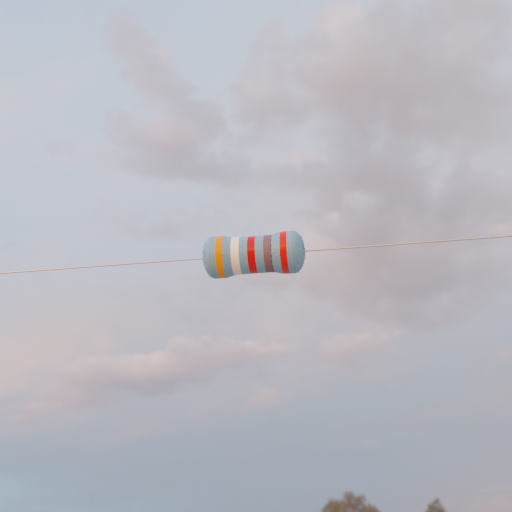
Resistor colour bands (in order): orange, white, red, gray, red